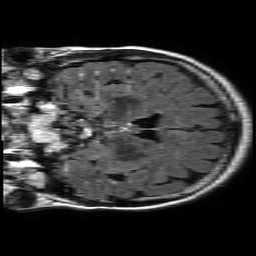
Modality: FLAIR
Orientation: coronal
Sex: female
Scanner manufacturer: philips
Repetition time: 11 s
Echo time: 0.125 s